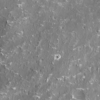
Label: not_dusty